Aerial crown-view tile of a tropical tree (Barro Colorado Island, Panama), acquired 20250124:
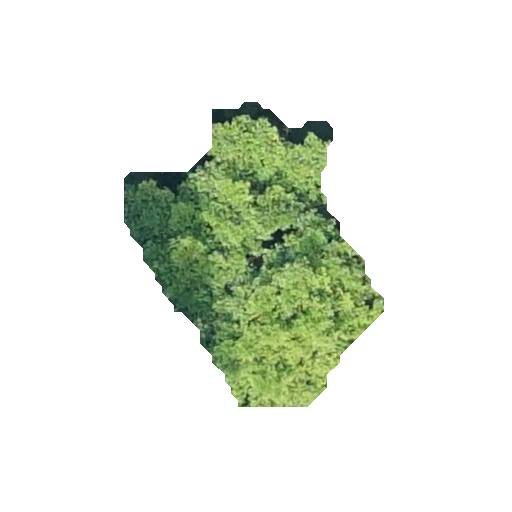
Species: Ocotea oblonga
GBIF accepted scientific name: Ocotea oblonga
Crown area: 71.154 m²